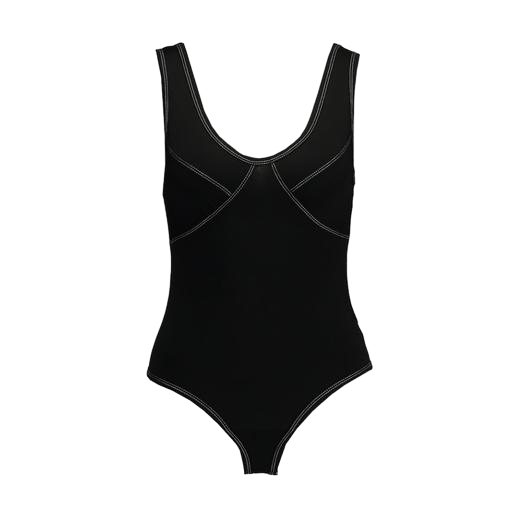
black plunge bodysuit, black mira cape-effect bodysuit, black one piece, white background